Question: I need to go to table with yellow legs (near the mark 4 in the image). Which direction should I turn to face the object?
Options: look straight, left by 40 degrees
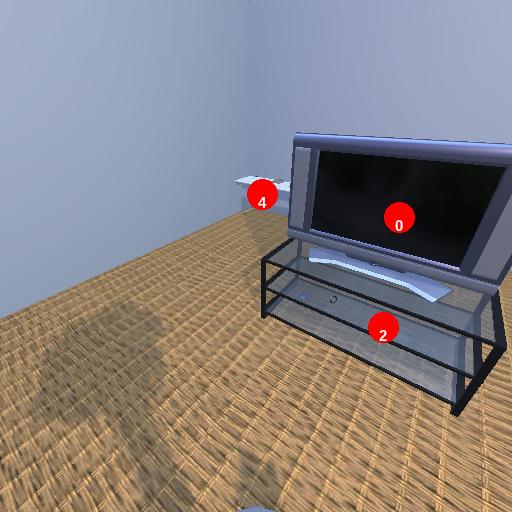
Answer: look straight